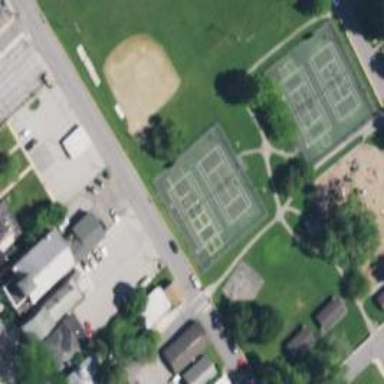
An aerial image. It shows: Tennis court on pitch designated for leisure land.